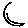
Label: moon